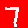
Digit: 7